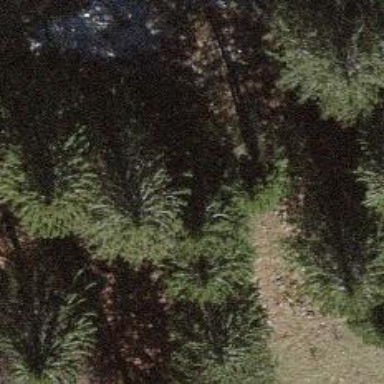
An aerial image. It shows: Needle-leaved tree in its natural environment.